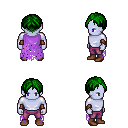
a pixel art fantasy rpg character, male body template, dark elf, purple skin, maroon tattered cape, magenta pants, green parted hairstyle, leather bracers, brown shoes, four views (front, back, left, right), 2x2 character sprite sheet, small pixel art, hard edges, no anti-aliasing